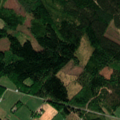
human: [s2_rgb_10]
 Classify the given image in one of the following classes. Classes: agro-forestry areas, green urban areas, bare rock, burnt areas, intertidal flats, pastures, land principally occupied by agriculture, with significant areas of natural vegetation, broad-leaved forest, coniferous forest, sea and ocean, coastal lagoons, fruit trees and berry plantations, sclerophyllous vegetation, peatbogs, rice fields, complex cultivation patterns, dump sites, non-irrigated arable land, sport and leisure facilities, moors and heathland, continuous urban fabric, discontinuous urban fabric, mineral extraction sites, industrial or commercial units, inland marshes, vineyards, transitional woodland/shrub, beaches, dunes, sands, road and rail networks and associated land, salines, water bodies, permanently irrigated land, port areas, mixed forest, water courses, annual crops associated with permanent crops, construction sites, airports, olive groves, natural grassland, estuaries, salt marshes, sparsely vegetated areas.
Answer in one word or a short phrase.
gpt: land principally occupied by agriculture, with significant areas of natural vegetation, coniferous forest, mixed forest